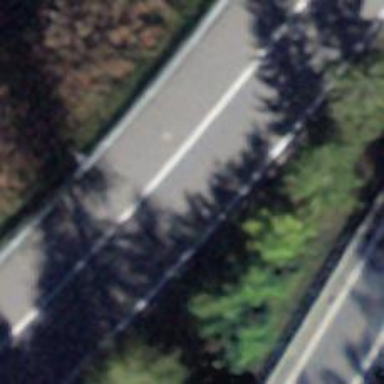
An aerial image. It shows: Primary link highway with asphalt surface.